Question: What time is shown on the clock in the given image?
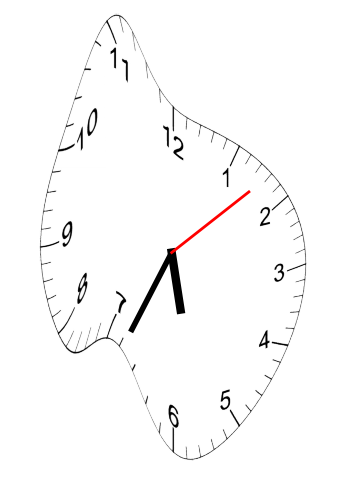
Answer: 05:34:08